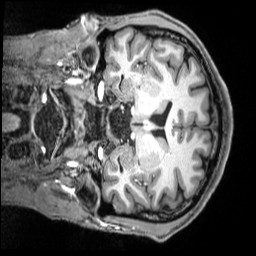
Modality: T1w
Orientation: coronal
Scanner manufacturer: siemens
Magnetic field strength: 3 T
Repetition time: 2.5 s
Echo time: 0.00343 s